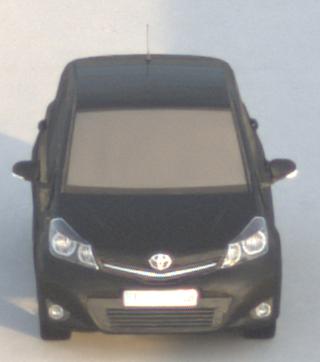
Make: Toyota
Model: Yaris 1.0
Detailed model: Yaris (XP9)
Model produced from: 2009/01
Model produced until: 2010/10
Doors: 3
Color: black
Road condition: dry road
Daytime: sunrise or sunset
Contrast: low contrast